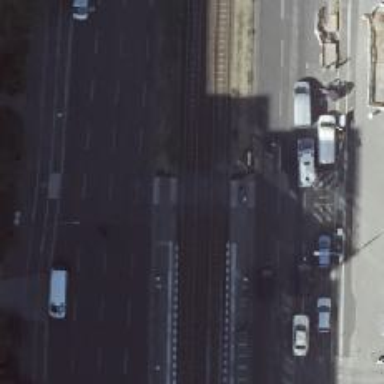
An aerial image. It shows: Uncontrolled tram crossing.